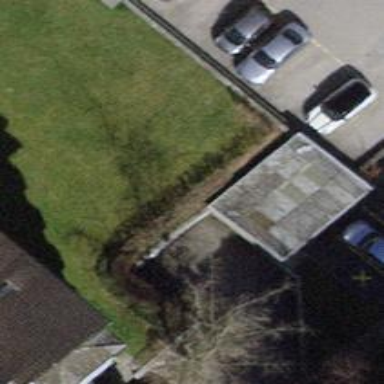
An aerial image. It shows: Parking area.